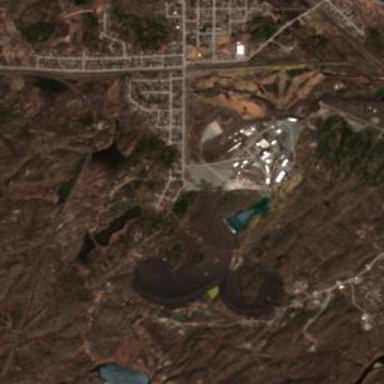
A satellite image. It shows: Industrial solid depot used as landfill.